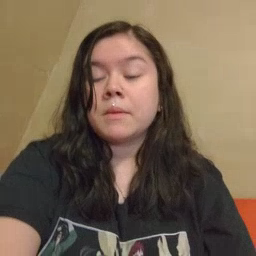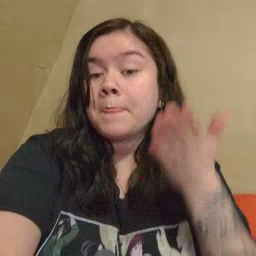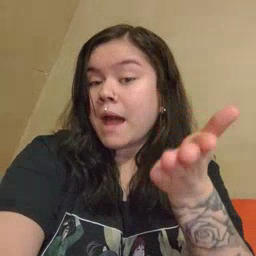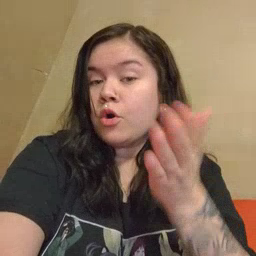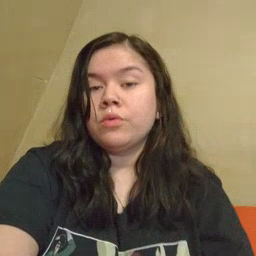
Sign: there